Question: I have to create table similar to this

so I've created following table structure in HTML
'''
<table class="table table-bordered">
<tbody>
<tr>
<td colspan="2">asd</td>
</tr>
<tr>
<td colspan="2" rowspan="4">left box</td>
</tr>
<tr>
<td colspan="2">asd</td>
</tr>
<tr>
<td colspan="2">asd</td>
</tr>
<tr>
<td colspan="2">asd</td>
</tr>
<tr>
<td colspan="2">asd</td>
</tr>
<tr>
<td colspan="2" rowspan="5">right box</td>
</tr>
</tbody>
'''
The structure is simplified to show only general problem. Left box is working fine, but right is not.
Demo with only left: <URL>
Demo with left and right: <URL>
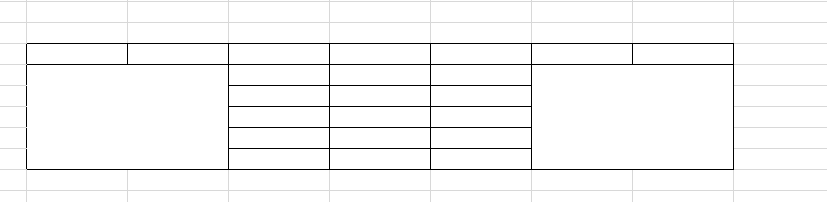
Answer: <URL>
'''
<table width=100% border=1 class="table table-bordered">
<tbody>
<tr>
<td>asd</td>
<td>asd</td>
<td>asd</td>
<td>asd</td>
<td>asd</td>
<td>asd</td>
<td>asd</td>
</tr>
<tr>
<td colspan="2" rowspan="4">box</td>
<td>asd</td>
<td>asd</td>
<td>asd</td>
<td colspan="2" rowspan="4">box</td>
</tr>
<tr>
<td>asd</td>
<td>asd</td>
<td>asd</td>
</tr>
<tr>
<td>asd</td>
<td>asd</td>
<td>asd</td>
</tr>
<tr>
<td>asd</td>
<td>asd</td>
<td>asd</td>
</tr>
</tbody>
'''